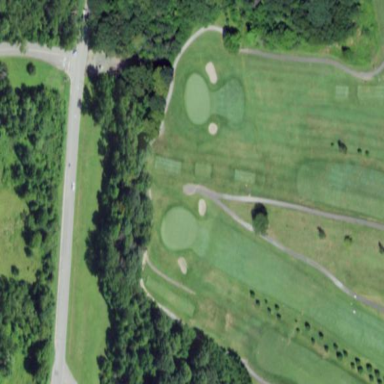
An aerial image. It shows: Grassy area designated as golf fairway.